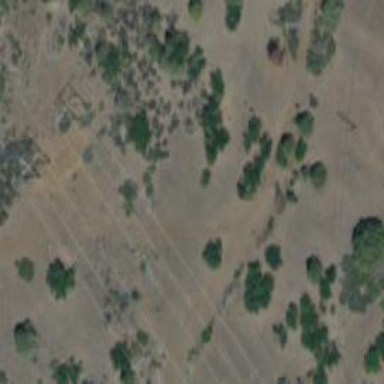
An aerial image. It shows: Abandoned railway with historical significance.